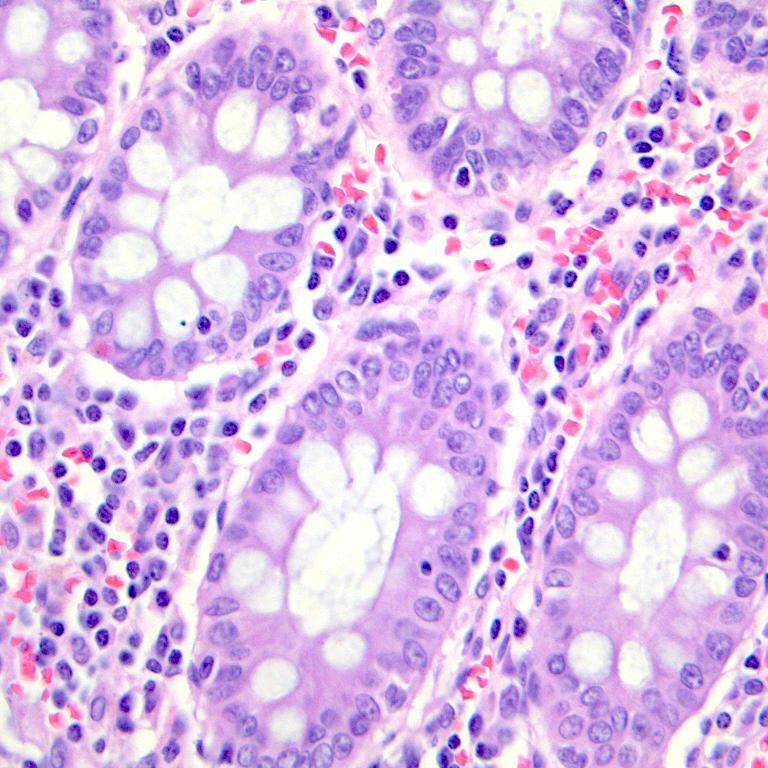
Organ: colon
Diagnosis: benign